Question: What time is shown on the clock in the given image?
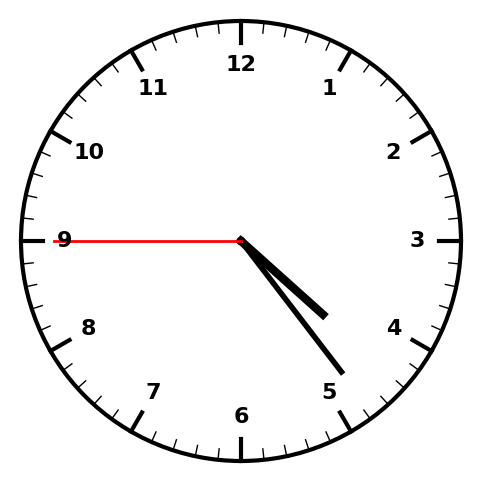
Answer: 04:23:45